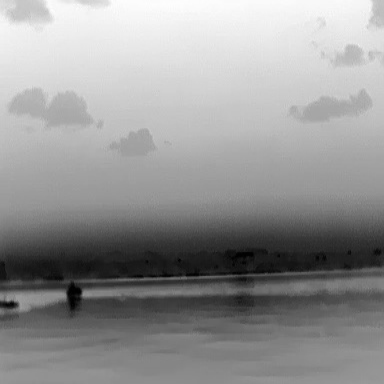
There are two objects shown in the infrared image, including a warship, and a canoe.